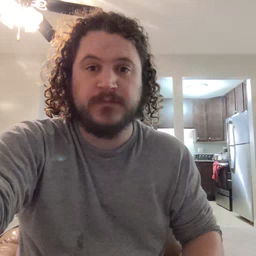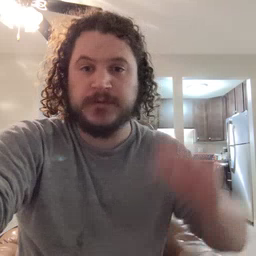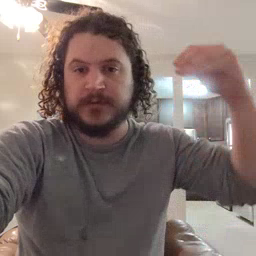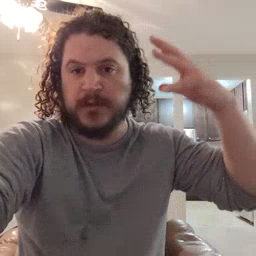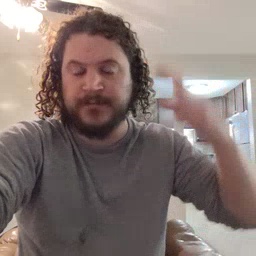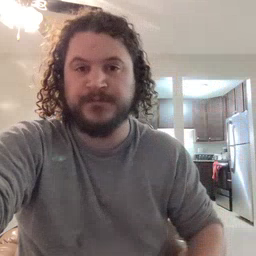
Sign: sun